Current action and preconditions to check: trajectory_clear

Your task: For each precondition in the list above, predict whether it will hold at this action.

Consider the current scene as observed from the mobile robot's camera, and analyze the predicted future states of all dynamic agents (e.g., people, animals, vehicles, or any moving entities) within the NEXT SECOND.

IMPORTANT: Only answer "very likely" if you are absolutely certain—based on strong, clear evidence—that a dynamic agent will violate the precondition in the predicted future state. Do NOT answer "very likely" for unlikely, ambiguous, or low-probability risks.

Ask yourself for each precondition: Is there a high probability, with clear and convincing evidence, that the predicted future states of any dynamic agent will interfere with the predicted future state of the currently executing action within the NEXT SECOND, causing that precondition to fail?

Assess the risk level based on these predictions. Use "likely" or "very likely" if motions create a clear risk of interference.

Use "neutral" or "improbable" if agents are nearby but their predicted paths are clearly diverging or non-conflicting.

Failure Risk Categories: "very improbable", "improbable", "neutral", "likely", "very likely"

Answer Format: Output ONLY the probability_of_failure value from these categories: "very improbable", "improbable", "neutral", "likely", "very likely"

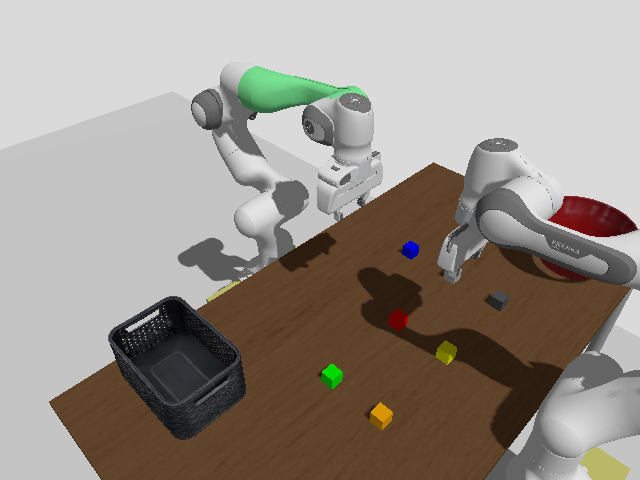

Answer: very improbable